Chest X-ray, PA view. Patient: 41 years old, sex F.
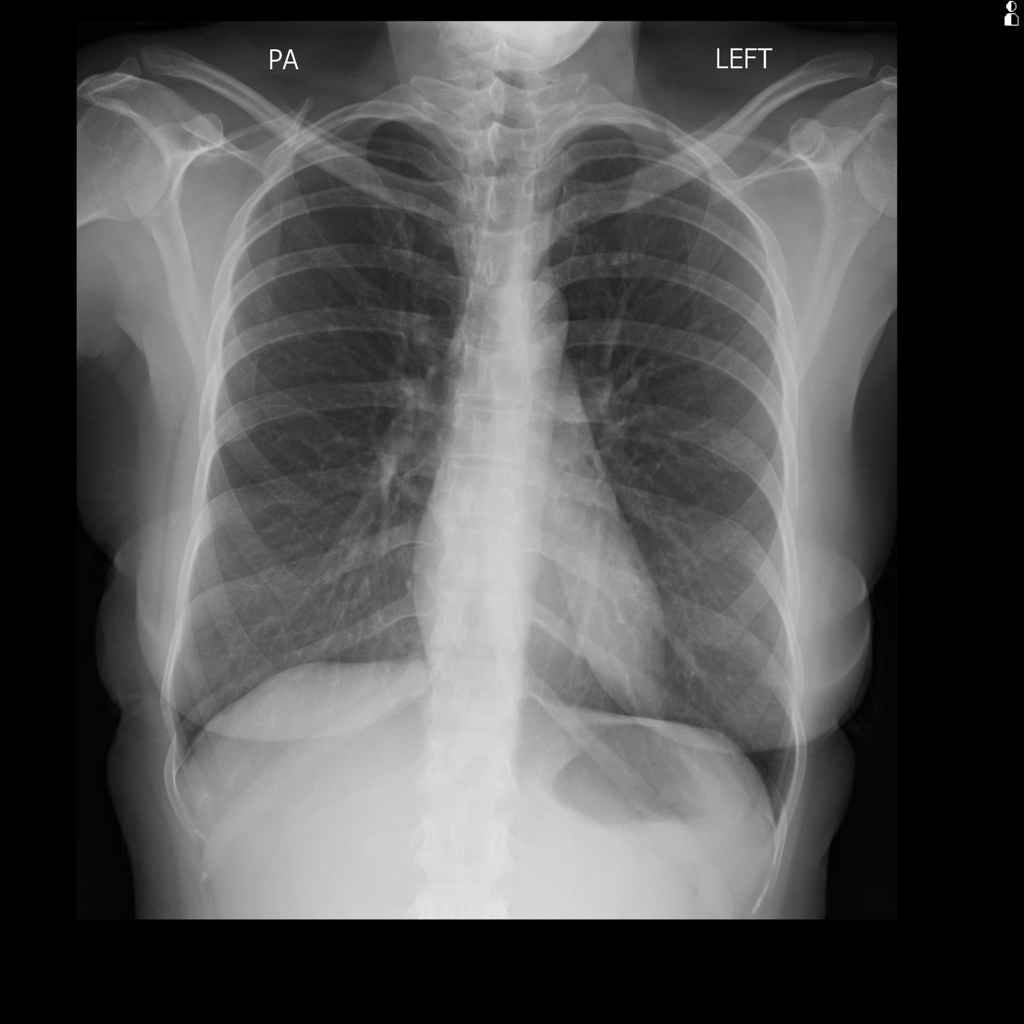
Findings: No Finding